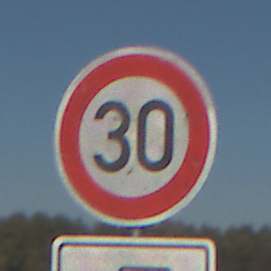
Verkehrszeichen: Geschwindigkeit30
Zusatzzeichen unten: HinweisDurchSinnbild14
Umgebung: Outdoor, Nature
Tageszeit: MorningAfternoon
Wetter: Clear
Licht: Natural
Jahreszeit: Autumn
Kontrast: HighContrast